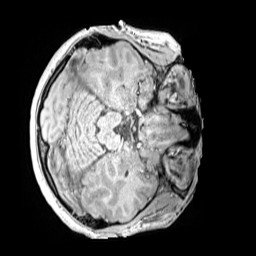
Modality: MP2RAGE
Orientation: axial
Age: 13
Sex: male
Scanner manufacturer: siemens
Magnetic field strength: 3 T
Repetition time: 4 s
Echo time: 0.00299 s